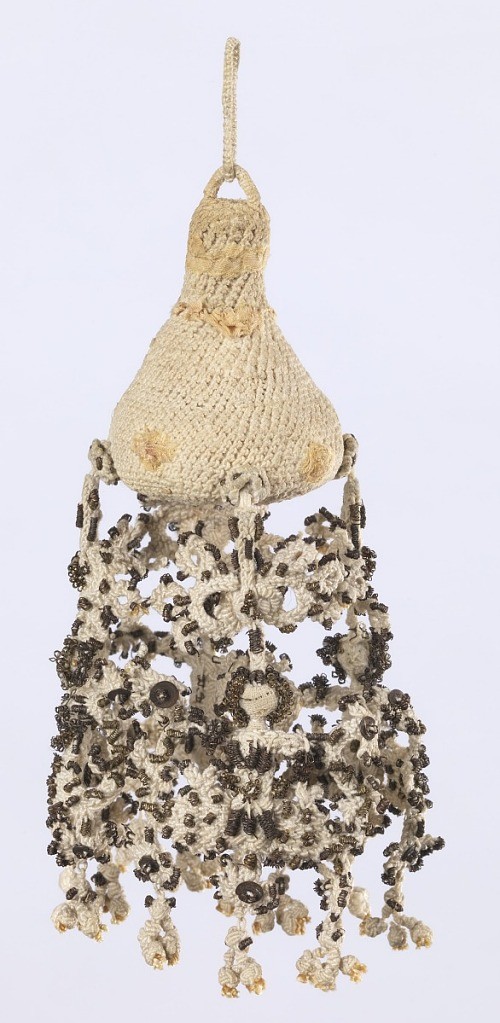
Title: Tassel
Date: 17th century
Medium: linen, silk, metal wire, foil strip, paillettes, wood Technique: braided and knotted
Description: White linen tassel with a bell-shaped wooden core covered in knotted linen, from which hang four elaborate interconnected knottings in the form of human figures. The figures are decorated with metal wire, foil strips, and some paillettes.